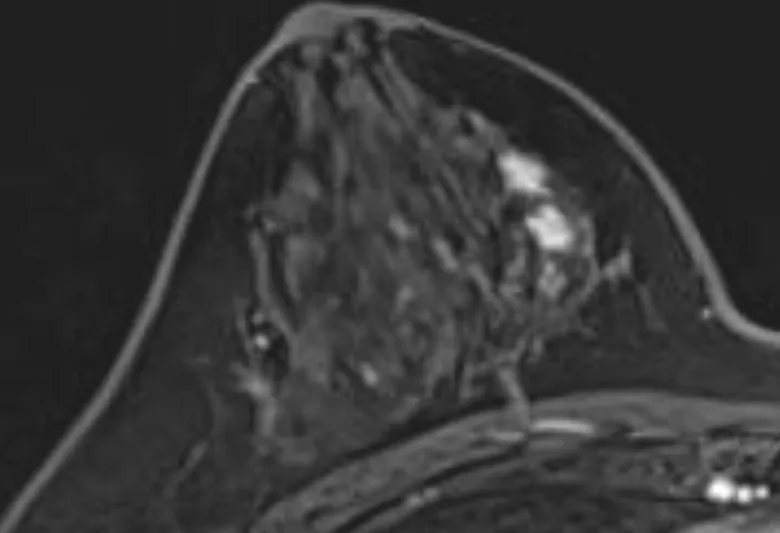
An irregular mass with homogeneous enhancement of the right breast on DCE-MRI.
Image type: radiology (mri)